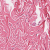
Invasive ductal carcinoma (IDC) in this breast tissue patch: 0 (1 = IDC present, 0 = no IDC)